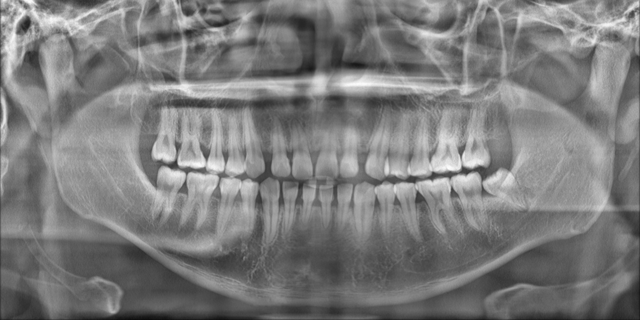
adult